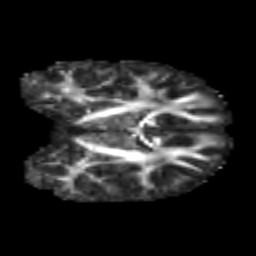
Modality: FA
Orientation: coronal
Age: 6
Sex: male
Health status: healthy